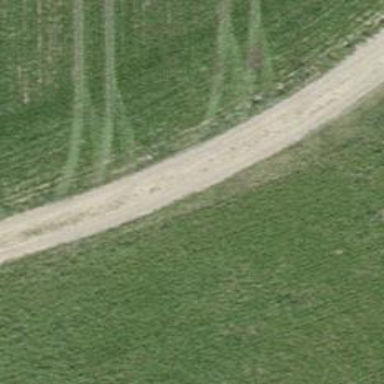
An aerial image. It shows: Track with grade 3 pebblestone surface.